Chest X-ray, AP view. Patient: 45 years old, sex M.
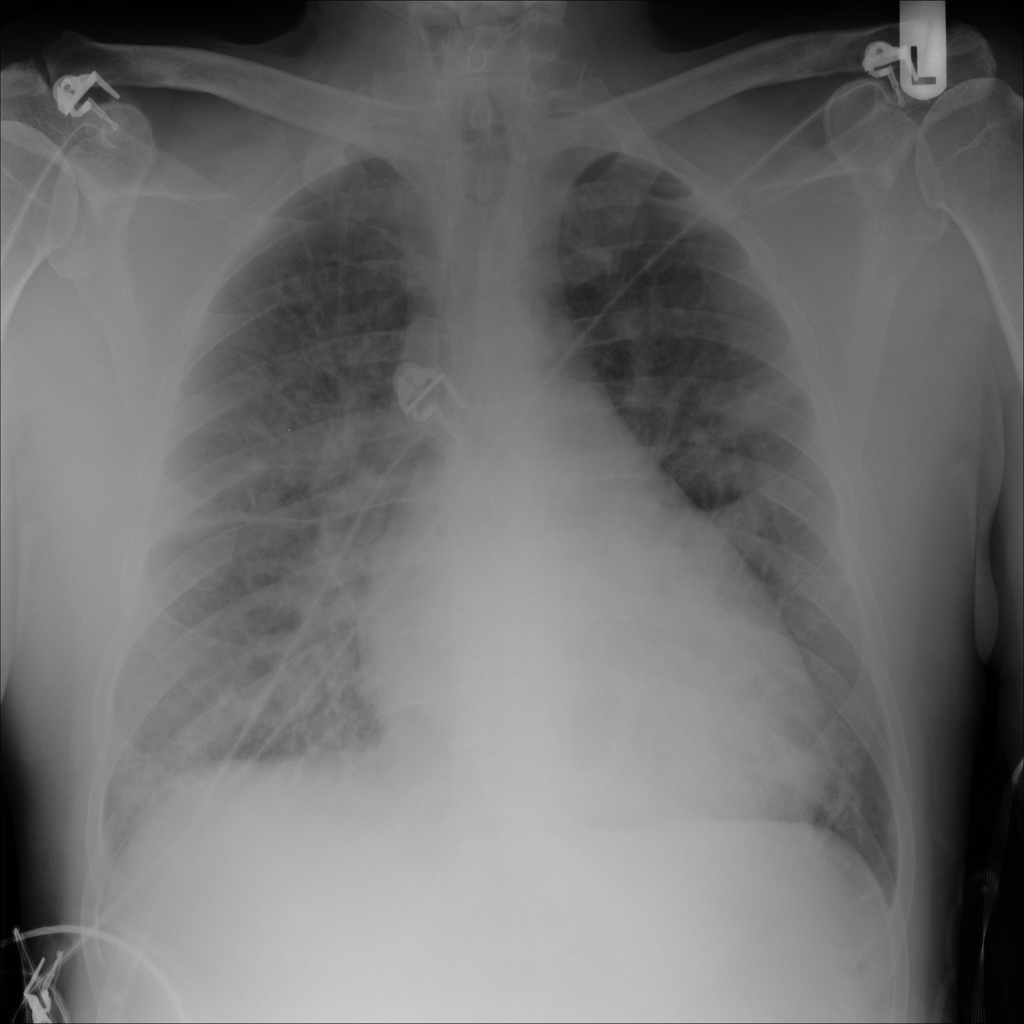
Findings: Cardiomegaly